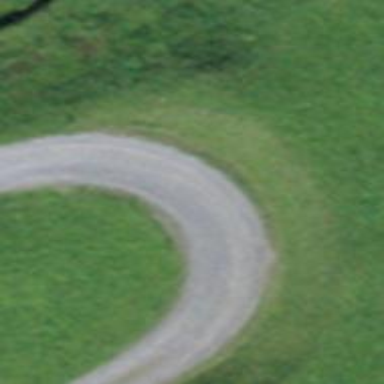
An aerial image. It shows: Gravel service road.